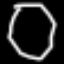
Label: octagon